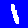
Digit: 1